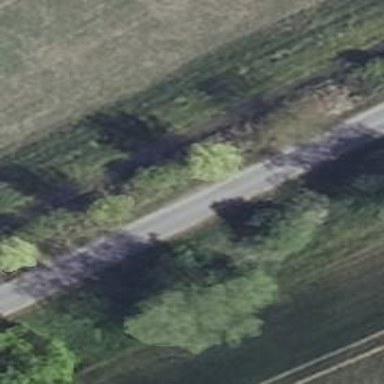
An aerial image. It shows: Row of deciduous broadleaved trees.